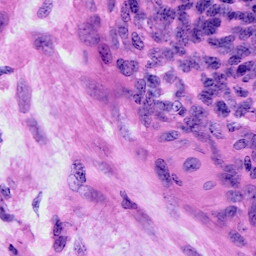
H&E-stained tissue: Cervix